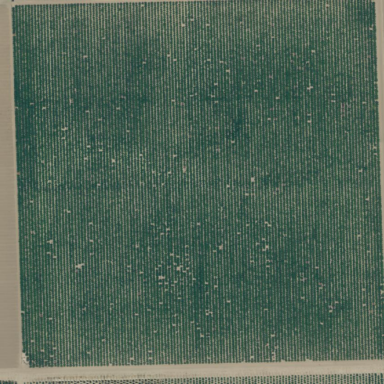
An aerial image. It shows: Almond orchard with rows of almond trees.